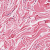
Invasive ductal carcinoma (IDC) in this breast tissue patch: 0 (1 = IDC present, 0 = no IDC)